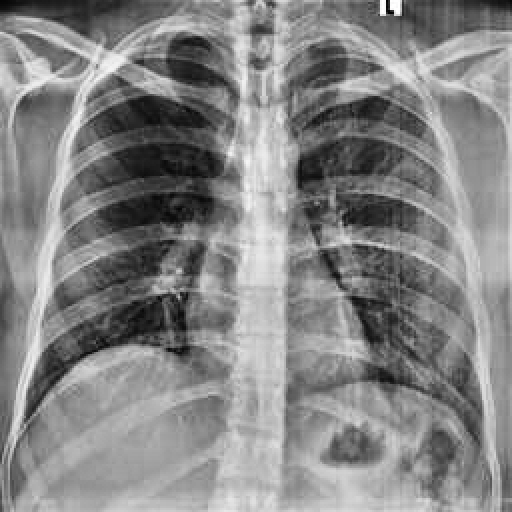
Finding: NORMAL